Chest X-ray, AP view. Patient: 24 years old, sex M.
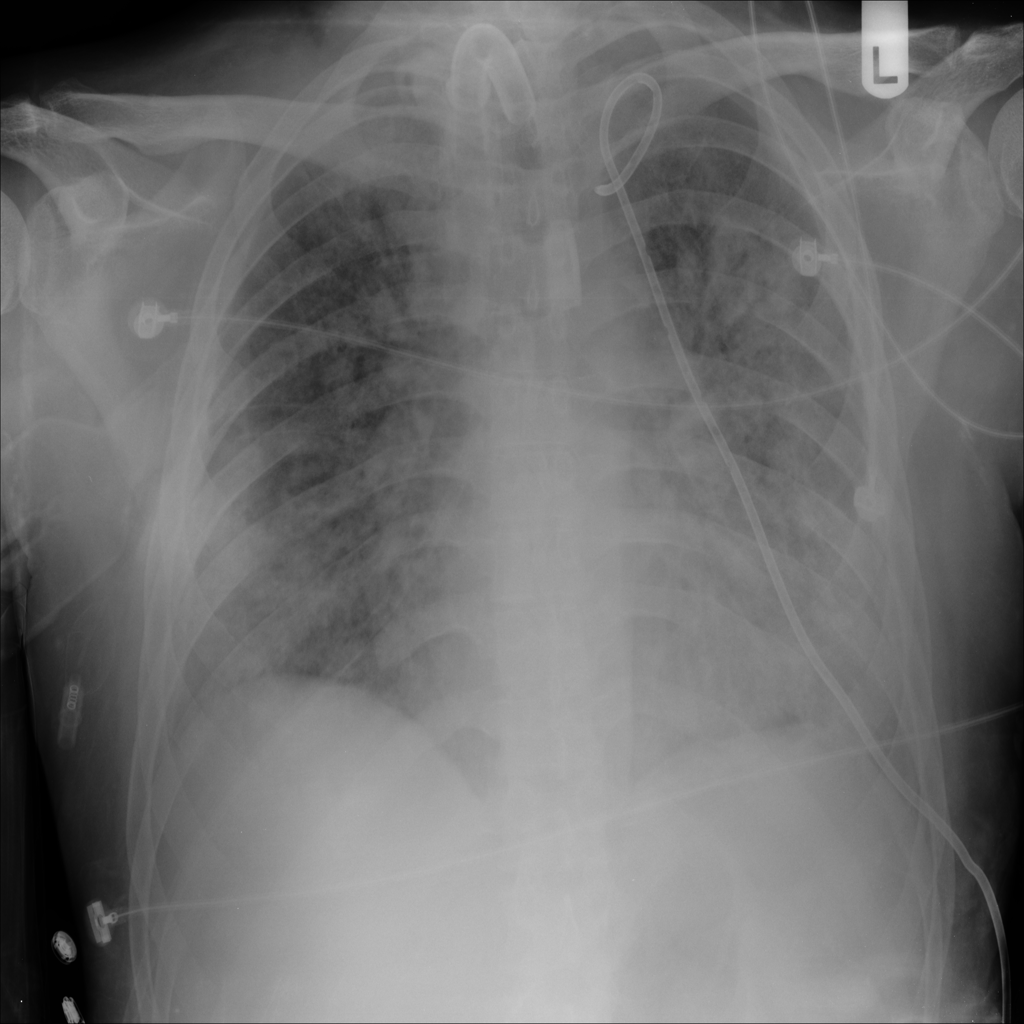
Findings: No Finding